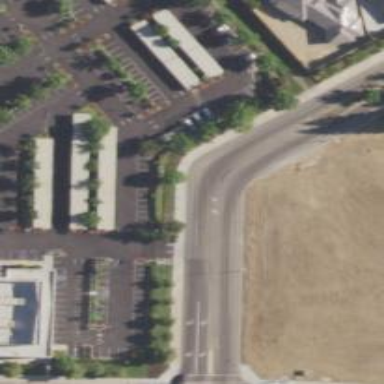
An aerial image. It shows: Tertiary road with asphalt surface.